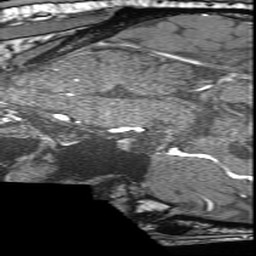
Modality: angio
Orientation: sagittal
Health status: ill
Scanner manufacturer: siemens
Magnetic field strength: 3 T
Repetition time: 0.021 s
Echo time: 0.00343 s